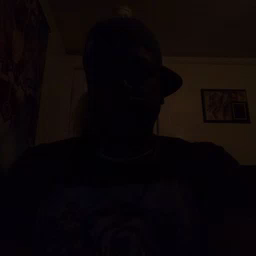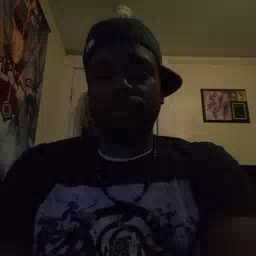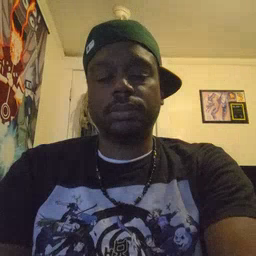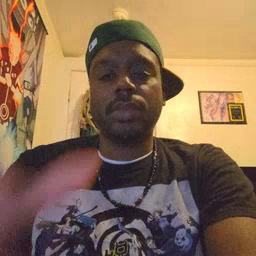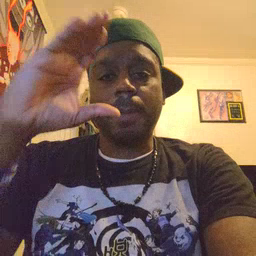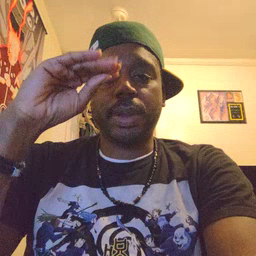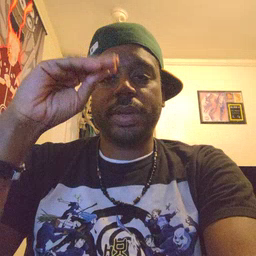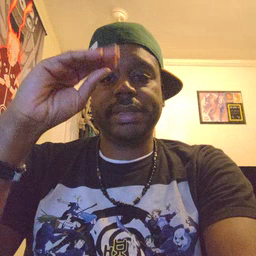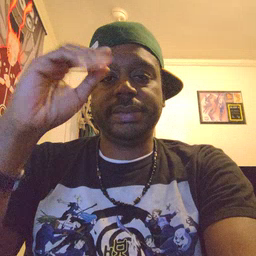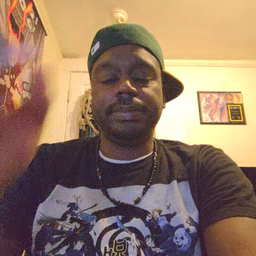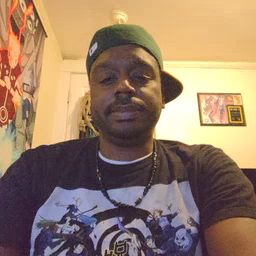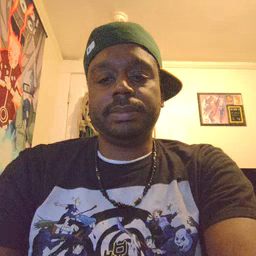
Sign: boy